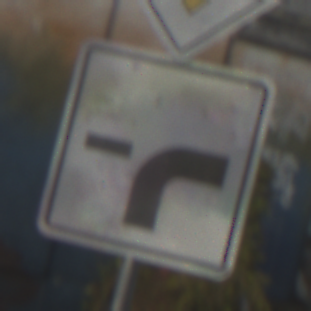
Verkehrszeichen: VerlaufVorfahrtsstrasse9
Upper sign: Vorfahrtsstrasse
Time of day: MorningAfternoon
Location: Outdoor (Urban)
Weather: PartlyCloudy
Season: NotSpecified
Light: Natural